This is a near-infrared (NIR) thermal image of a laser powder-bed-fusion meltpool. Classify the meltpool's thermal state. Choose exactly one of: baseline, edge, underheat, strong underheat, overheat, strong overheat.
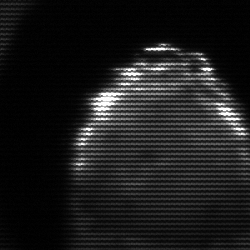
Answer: edge